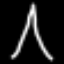
Label: The Eiffel Tower